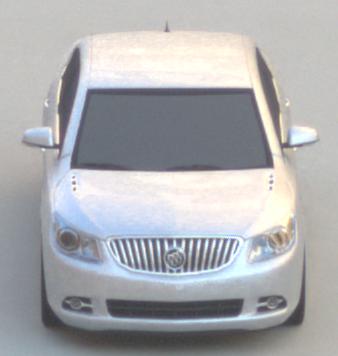
Make: Buick
Model: LaCrosse
Detailed model: Gen. 2
Model produced from: 2009
Model produced until: 2016
Doors: 4
Color: white
Road condition: dry road
Daytime: morning or afternoon
Contrast: low contrast